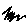
Label: zigzag